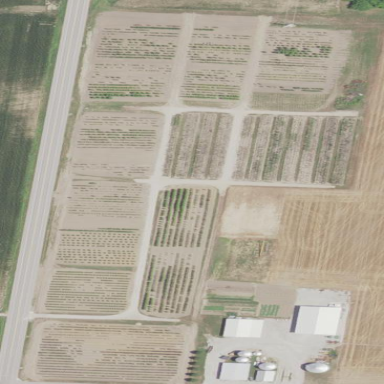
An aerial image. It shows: Plant nursery with trees.